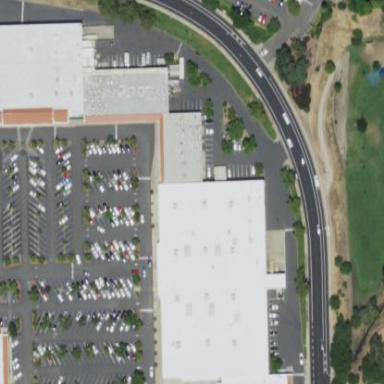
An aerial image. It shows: Retail building.